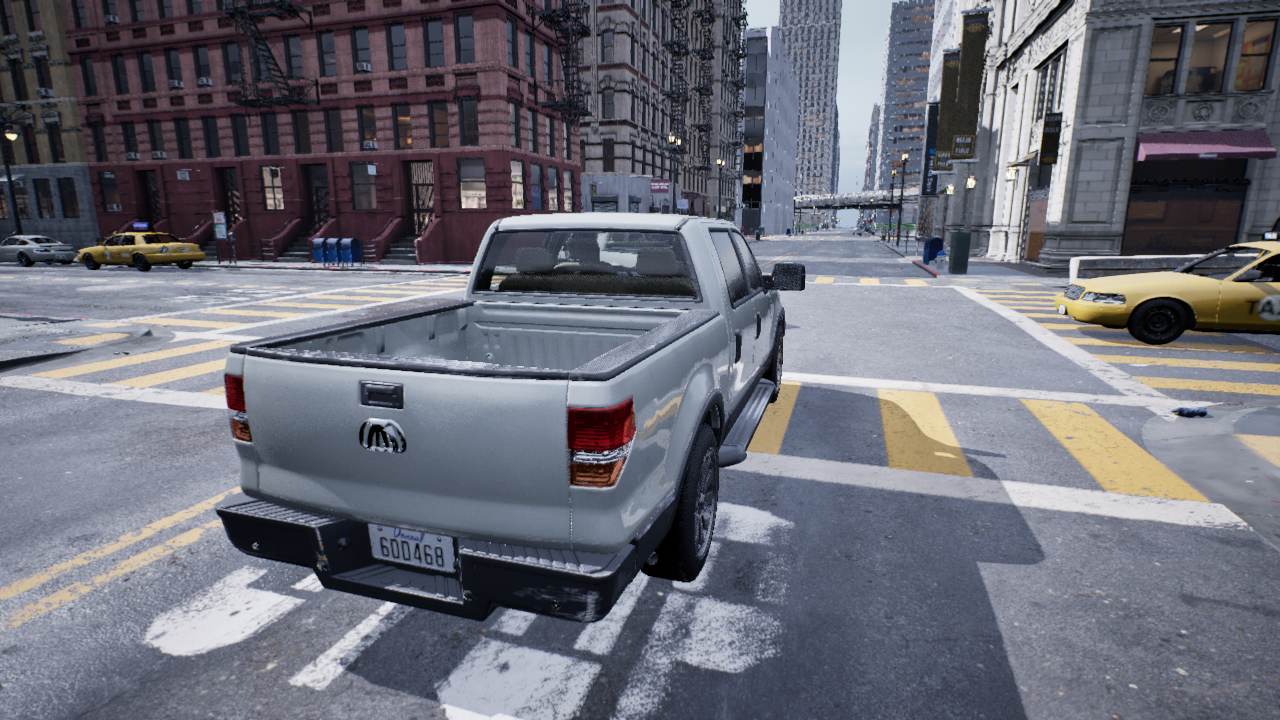
Venue: residential
Lighting: overcast
Vehicle rig: pickup